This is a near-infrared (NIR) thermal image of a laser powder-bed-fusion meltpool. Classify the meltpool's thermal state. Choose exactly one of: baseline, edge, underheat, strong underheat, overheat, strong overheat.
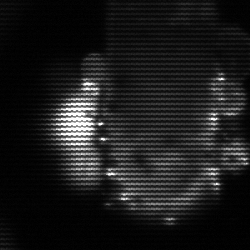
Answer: strong underheat